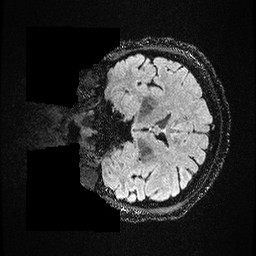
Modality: FLAIR
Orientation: coronal
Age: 54
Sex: female
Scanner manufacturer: ge
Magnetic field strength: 3 T
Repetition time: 4.802 s
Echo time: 0.1167 s